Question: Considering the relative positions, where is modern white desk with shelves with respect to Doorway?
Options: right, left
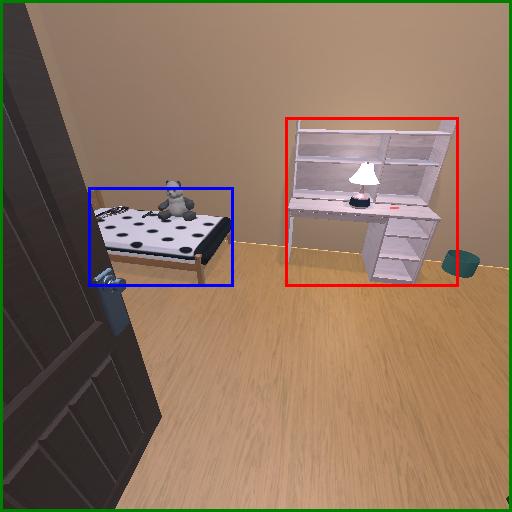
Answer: right